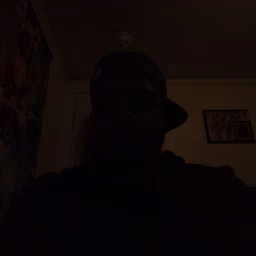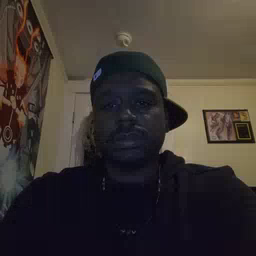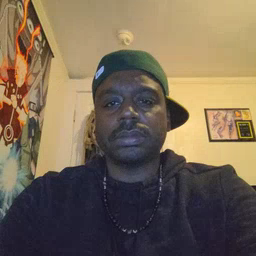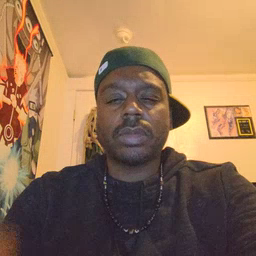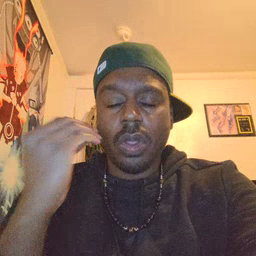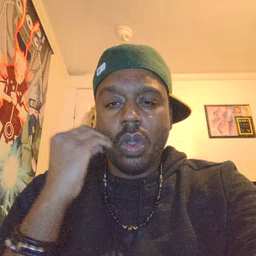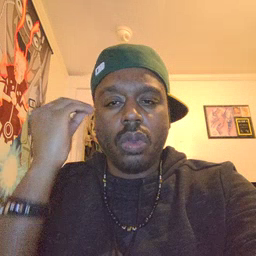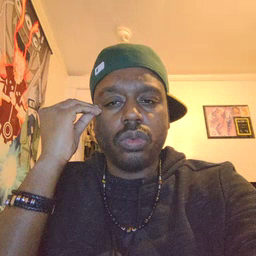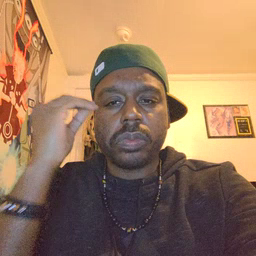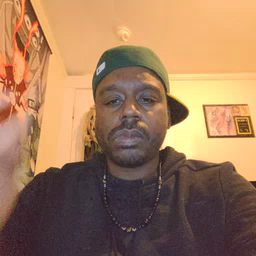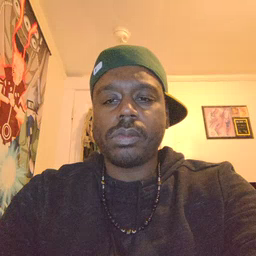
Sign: home